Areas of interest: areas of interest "Educational"
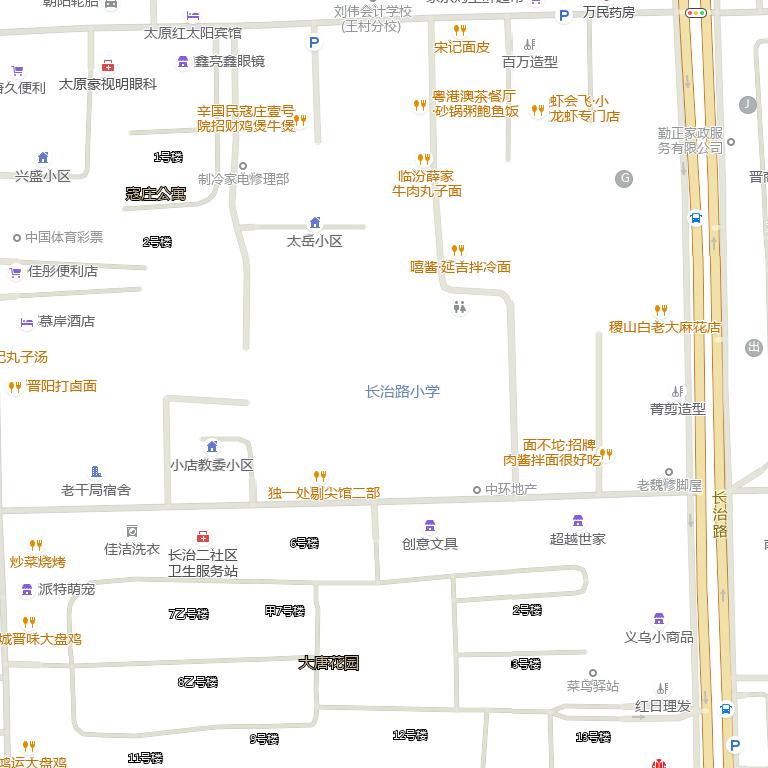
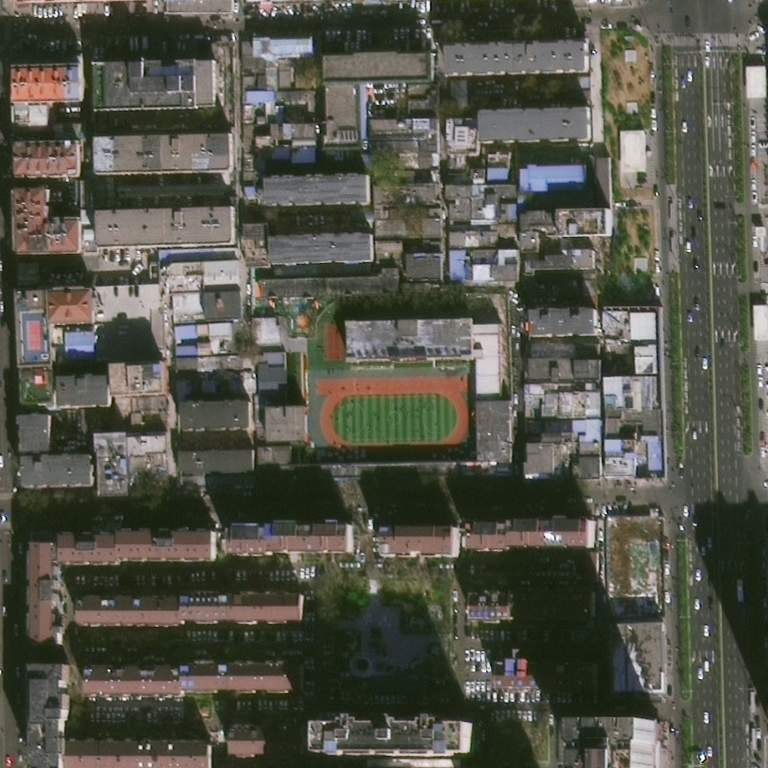